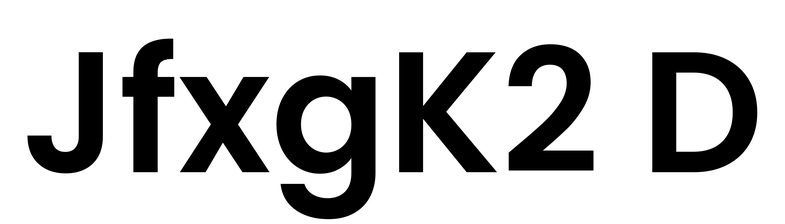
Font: Poppins-SemiBold